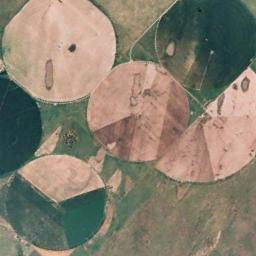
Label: circular_farmland